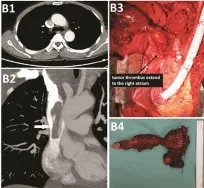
CTA scan and intraoperative findings of patients. (B) Patient 2: B1-B3, an extended tumor thrombus occupied the left brachiocephalic vein and the SVC, near the right atrium, but the obstruction of the SVC segment was incomplete (white arrow). B4, the resected vessels invaded by the tumor thrombus.
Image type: radiology (ct)